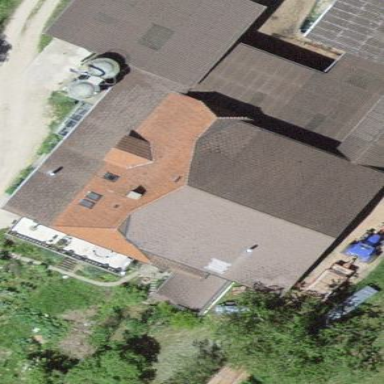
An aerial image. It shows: Farm building.